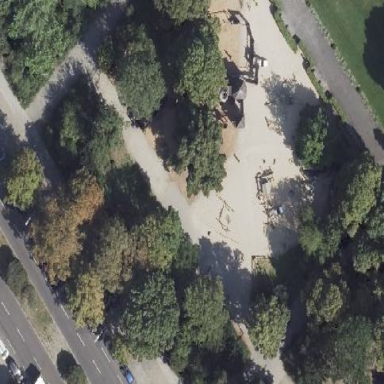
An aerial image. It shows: Area covered with woodchips.